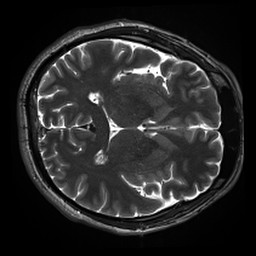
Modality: inplaneT2
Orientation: axial
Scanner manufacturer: siemens
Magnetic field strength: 3 T
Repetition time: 11 s
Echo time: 0.059 s